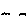
Label: bird